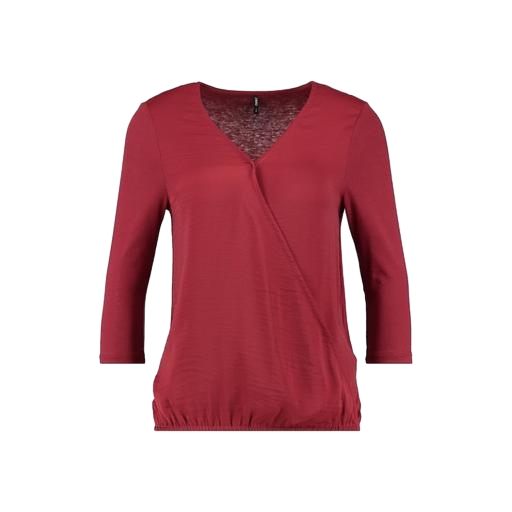
red v-neck long-sleeve blouse, red plus size v-neck top only macy, red three-quarter-sleeve scoop-neck t-shirt only macy, white background